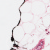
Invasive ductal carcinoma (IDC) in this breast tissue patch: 0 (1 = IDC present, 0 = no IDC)